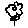
Label: flower